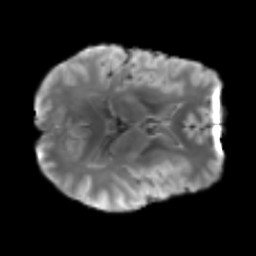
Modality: T2w
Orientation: axial
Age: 35
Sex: male
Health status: healthy
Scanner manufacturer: siemens
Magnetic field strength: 3 T
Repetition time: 3.6 s
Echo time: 0.092 s